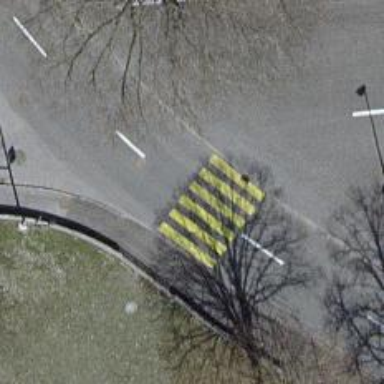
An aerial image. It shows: Zebra crossing on the road.